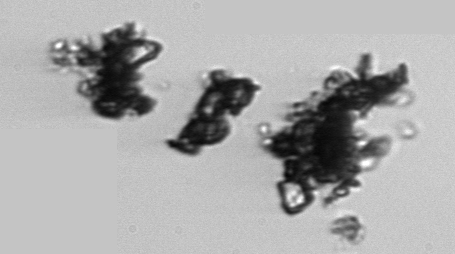
Label: Thalassiosira_TAG_external_detritus